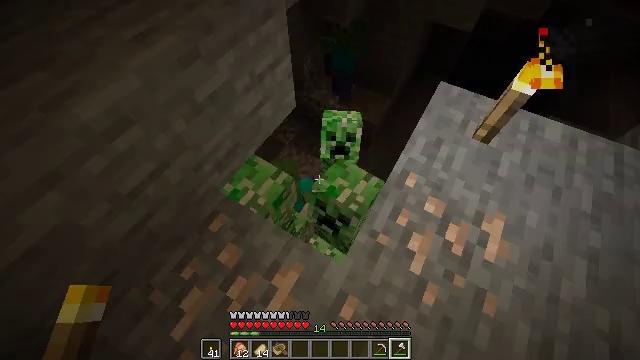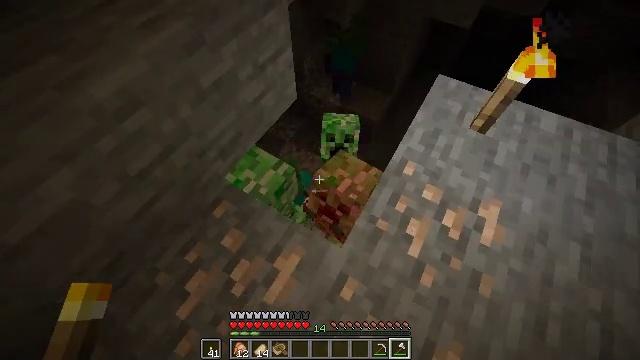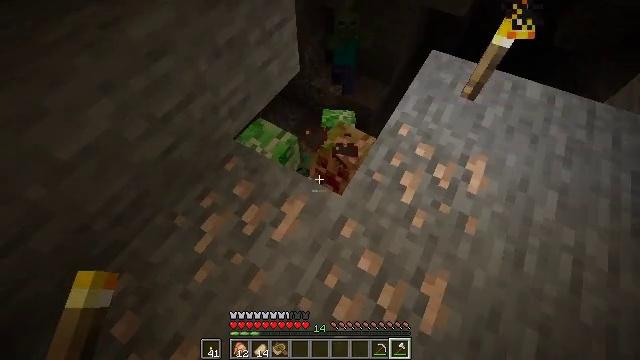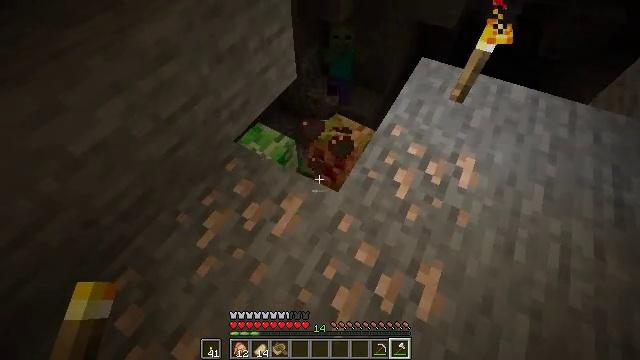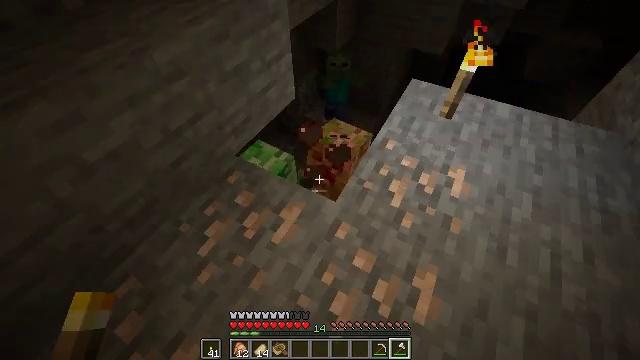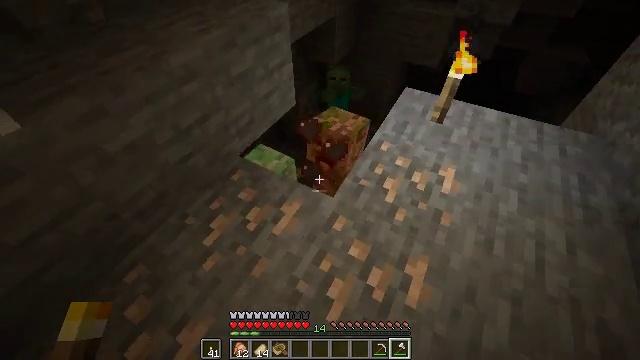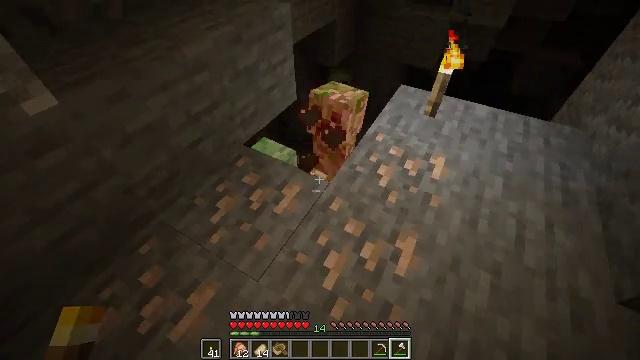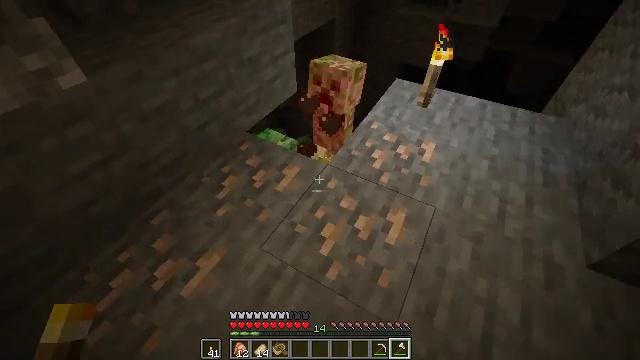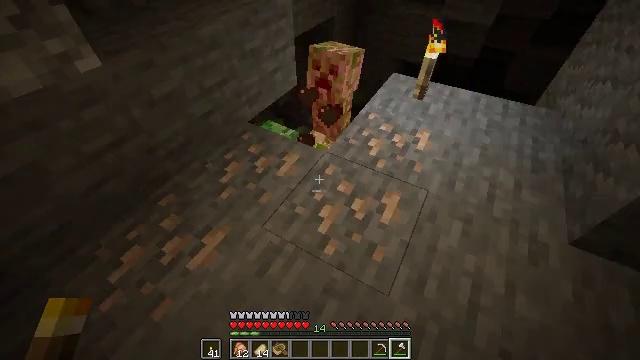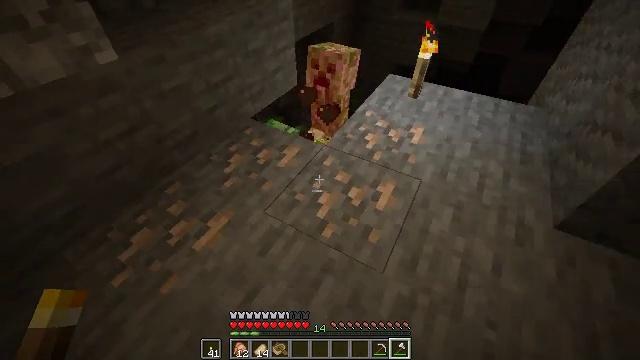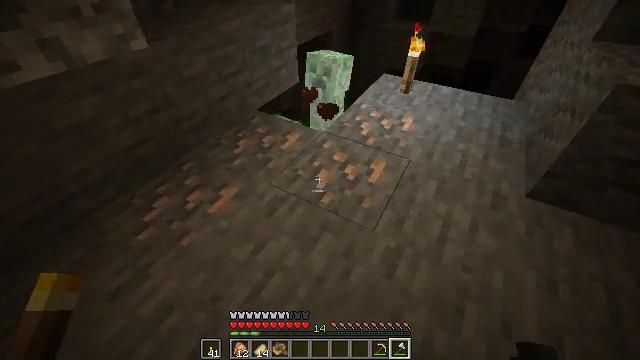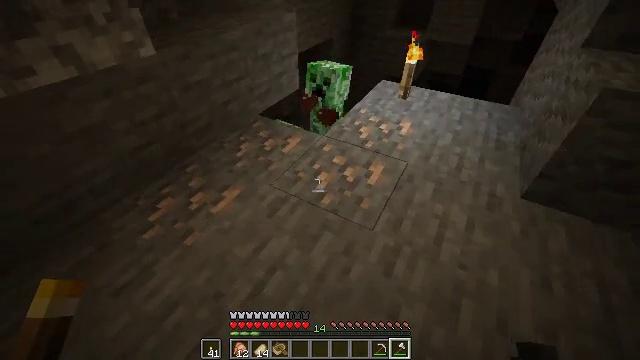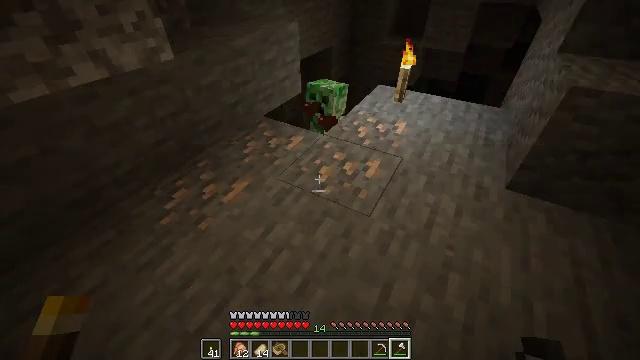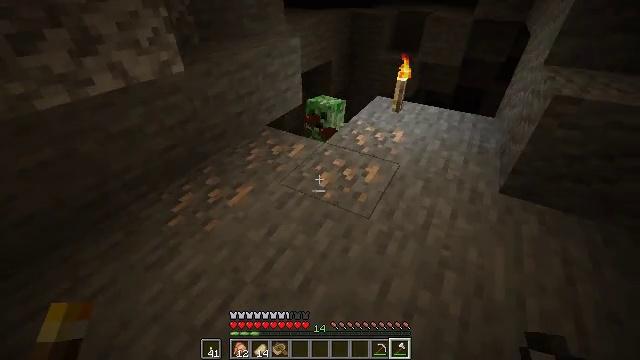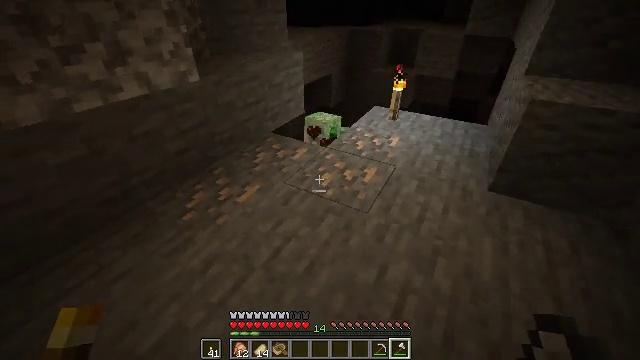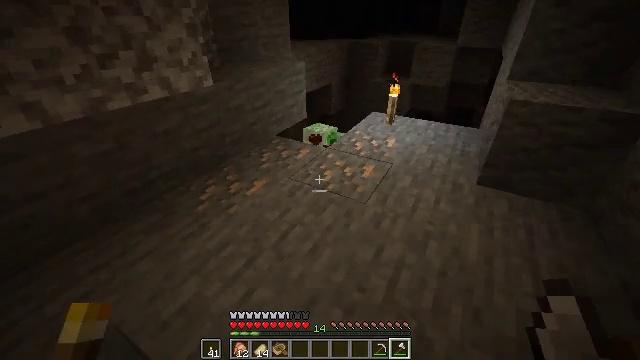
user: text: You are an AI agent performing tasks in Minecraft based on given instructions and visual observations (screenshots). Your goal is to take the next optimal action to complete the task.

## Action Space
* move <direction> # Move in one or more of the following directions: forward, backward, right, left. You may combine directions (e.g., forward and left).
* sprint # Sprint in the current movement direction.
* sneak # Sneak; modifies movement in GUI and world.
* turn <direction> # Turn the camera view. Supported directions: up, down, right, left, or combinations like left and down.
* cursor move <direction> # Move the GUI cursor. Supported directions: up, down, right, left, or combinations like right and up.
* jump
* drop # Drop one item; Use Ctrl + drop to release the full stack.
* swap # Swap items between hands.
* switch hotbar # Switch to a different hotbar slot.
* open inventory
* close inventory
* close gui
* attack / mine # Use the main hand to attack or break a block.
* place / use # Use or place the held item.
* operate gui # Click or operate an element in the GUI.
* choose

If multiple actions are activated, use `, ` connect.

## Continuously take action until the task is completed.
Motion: motion action
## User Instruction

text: Kill a creeper.
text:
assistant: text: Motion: move back
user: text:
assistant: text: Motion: move back
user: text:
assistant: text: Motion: move back, turn right and up
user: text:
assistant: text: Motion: move back, turn up
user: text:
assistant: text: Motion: move back, turn up
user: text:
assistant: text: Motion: move back, turn up
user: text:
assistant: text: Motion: move back
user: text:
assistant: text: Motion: move back
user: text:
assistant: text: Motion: move back, turn up
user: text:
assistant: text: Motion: move back, turn up
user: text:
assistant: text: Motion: move back, turn up
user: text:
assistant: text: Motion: move back, turn up
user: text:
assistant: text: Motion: move back, turn up
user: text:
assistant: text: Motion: move back, turn up
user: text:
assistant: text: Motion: move back, turn up
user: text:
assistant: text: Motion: move back
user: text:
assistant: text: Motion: move back
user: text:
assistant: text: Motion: move back
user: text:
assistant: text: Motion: move back
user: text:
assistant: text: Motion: move back, turn up
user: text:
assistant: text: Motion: move back, turn up
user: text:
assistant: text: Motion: move back, turn up
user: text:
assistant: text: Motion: move back
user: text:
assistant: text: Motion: no_op
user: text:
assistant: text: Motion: move forward
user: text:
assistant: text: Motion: move forward
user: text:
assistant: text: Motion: move forward
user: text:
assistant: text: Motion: move forward
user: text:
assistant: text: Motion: move forward
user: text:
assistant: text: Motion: move forward, jump